Field crop: maize
Growth stage: 2
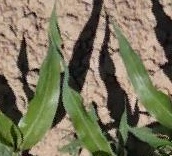
Species: maize